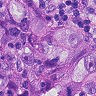
Metastatic tissue present: yes